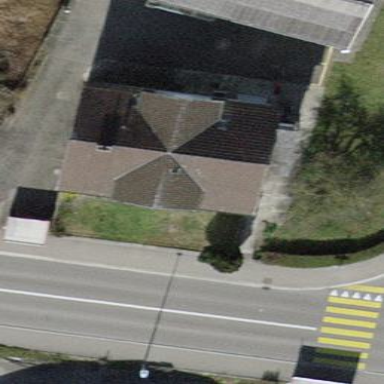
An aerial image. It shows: Detached building.